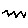
Label: zigzag